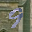
Label: 9